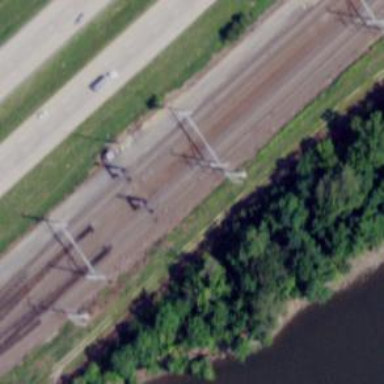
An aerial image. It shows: Railway track with contact line for electrification.